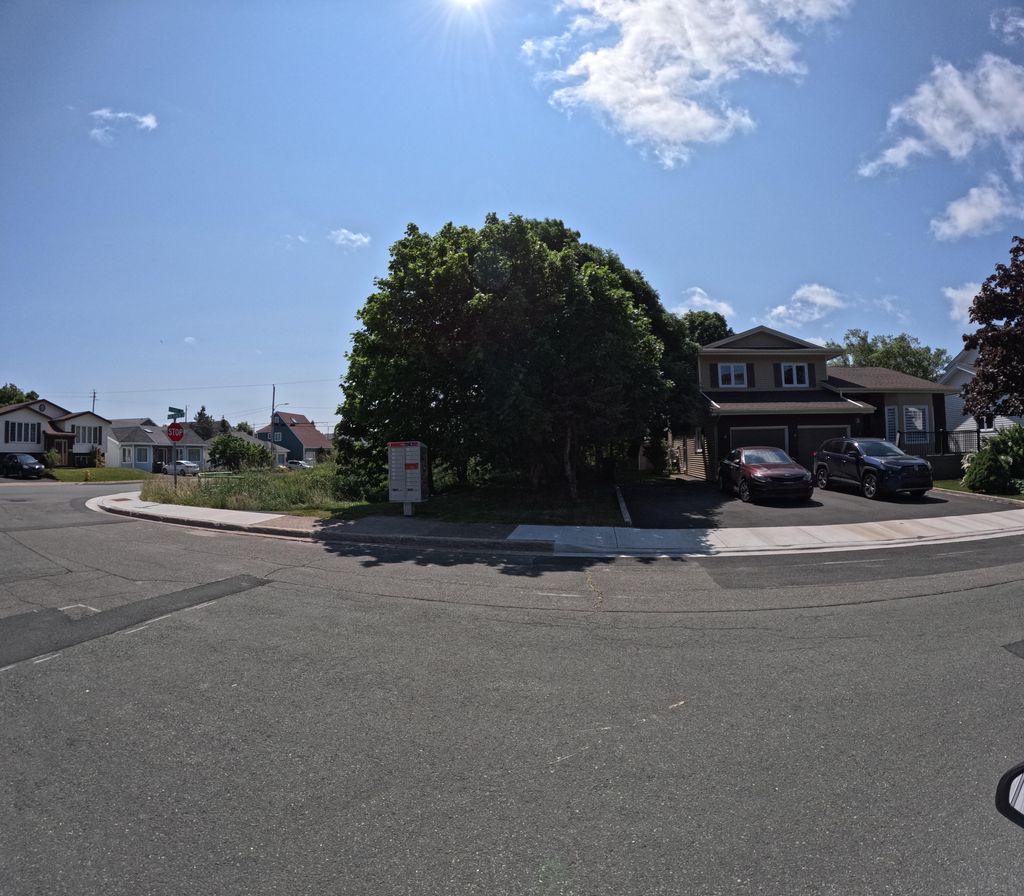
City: st_johns